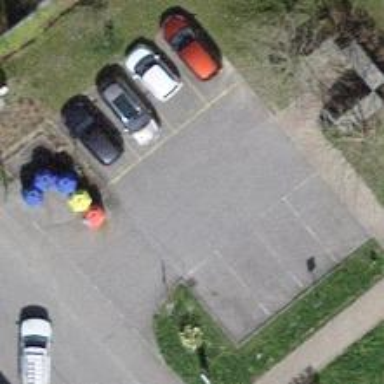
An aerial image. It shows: Parking area with surface.